Interaction volume radius: 10 \u00c5
Interaction volume height: 25 \u00c5
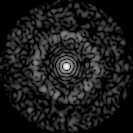
Disorder parameter: 0.8448